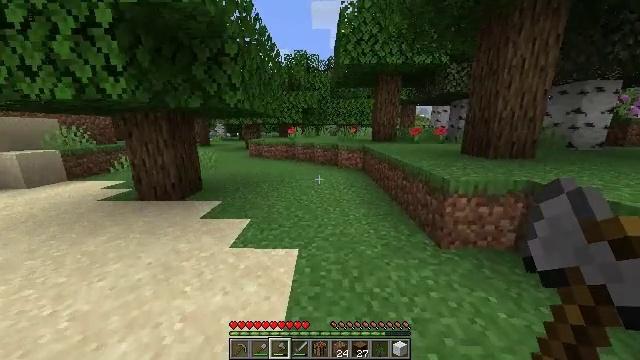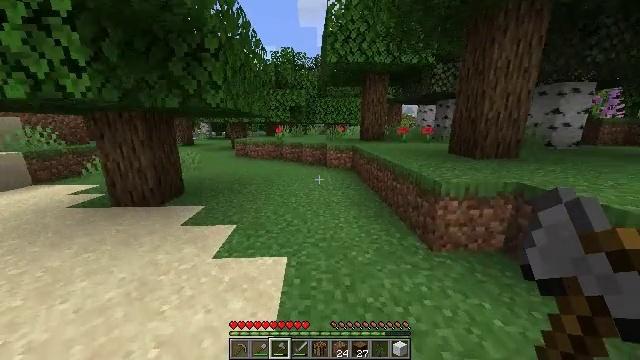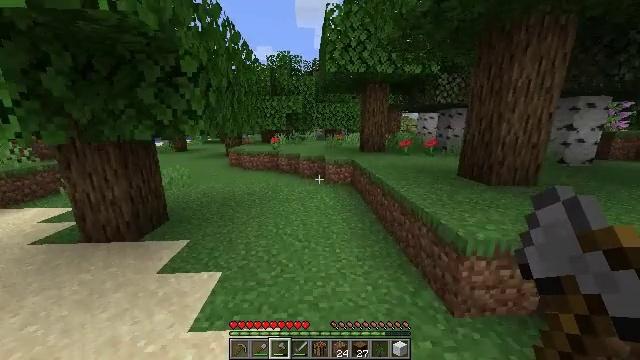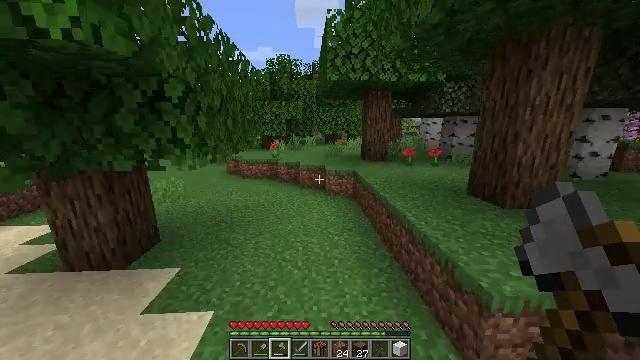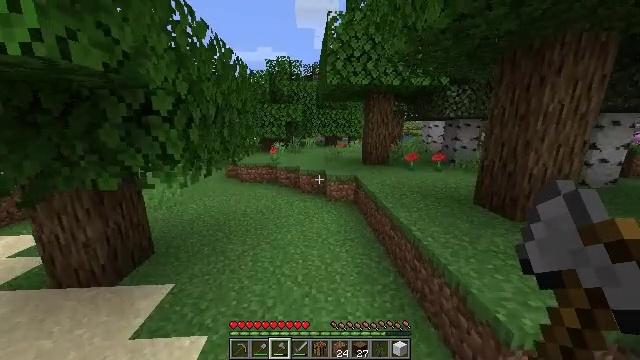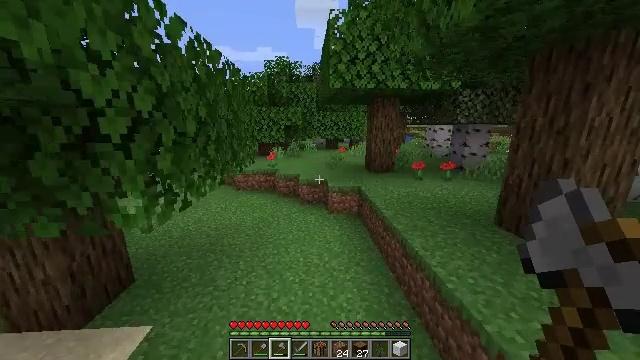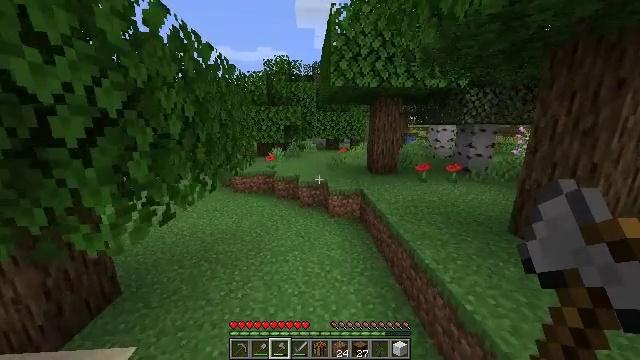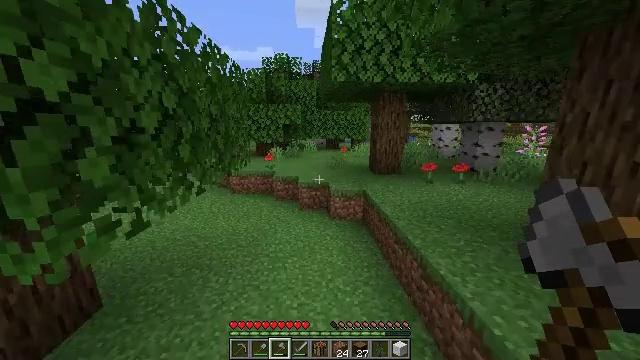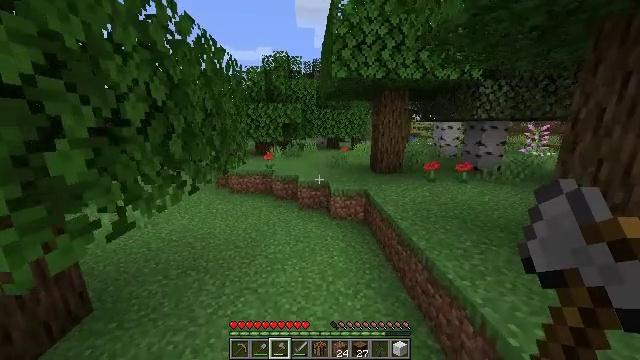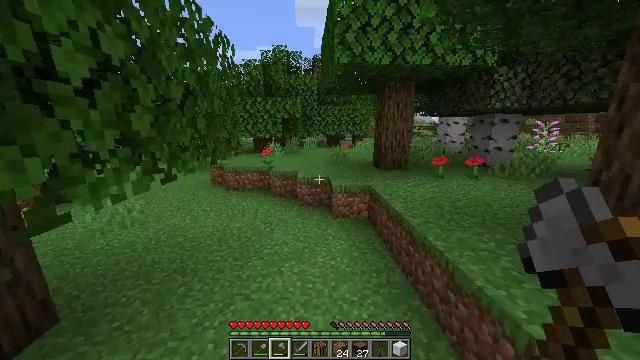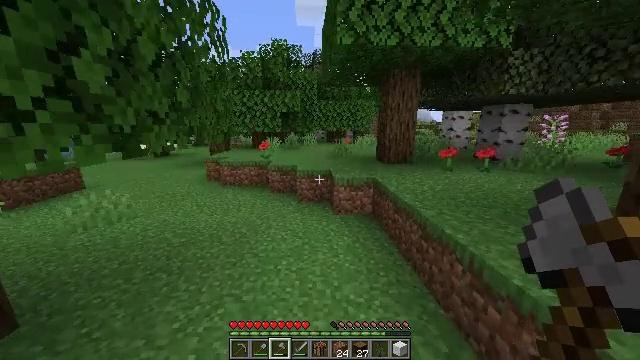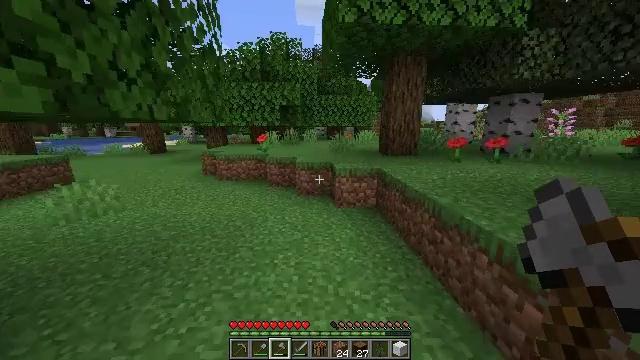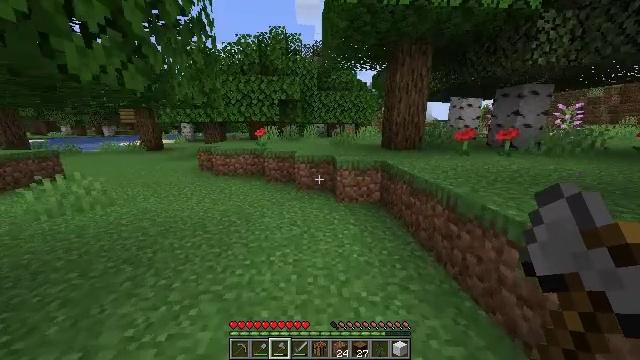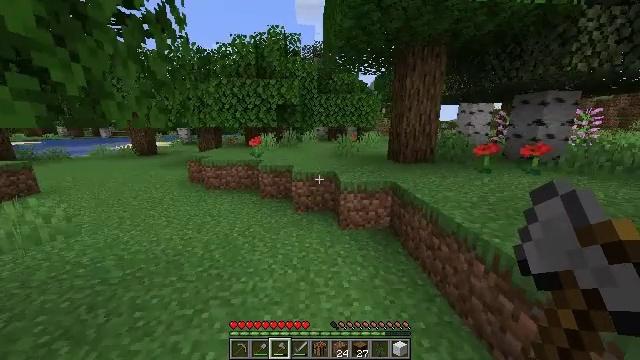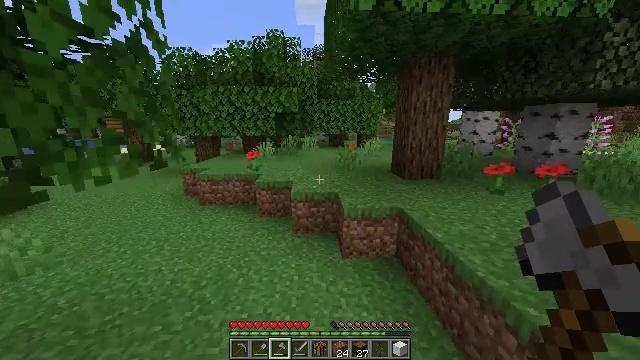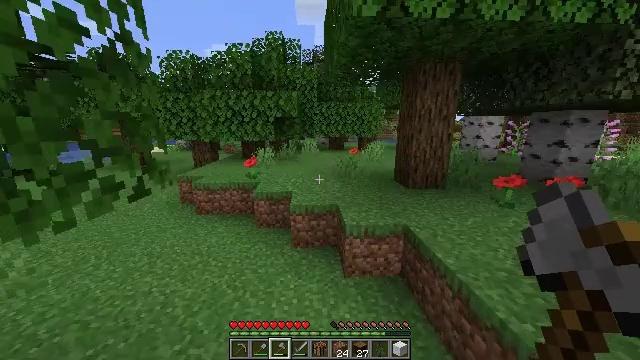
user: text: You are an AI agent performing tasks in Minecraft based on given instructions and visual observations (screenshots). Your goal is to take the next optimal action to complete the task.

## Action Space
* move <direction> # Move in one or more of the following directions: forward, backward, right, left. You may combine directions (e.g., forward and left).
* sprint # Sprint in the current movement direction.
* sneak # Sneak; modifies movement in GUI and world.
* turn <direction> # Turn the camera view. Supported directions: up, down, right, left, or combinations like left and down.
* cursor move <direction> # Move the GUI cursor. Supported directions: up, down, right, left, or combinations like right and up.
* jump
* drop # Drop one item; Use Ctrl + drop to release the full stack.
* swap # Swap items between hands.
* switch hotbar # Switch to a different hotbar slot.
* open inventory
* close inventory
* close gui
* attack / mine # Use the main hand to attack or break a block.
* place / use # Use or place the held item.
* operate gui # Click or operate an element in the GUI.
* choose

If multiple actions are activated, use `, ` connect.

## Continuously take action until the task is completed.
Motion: motion action
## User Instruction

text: Break the clay block to collect it.
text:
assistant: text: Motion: move forward, sprint, turn right, jump
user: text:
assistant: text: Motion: move forward, sprint, jump
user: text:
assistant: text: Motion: move forward, sprint, jump
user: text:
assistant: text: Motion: move forward, sprint, jump
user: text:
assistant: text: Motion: move forward, sprint, jump
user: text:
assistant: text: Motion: move forward, sprint, jump
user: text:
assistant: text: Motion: move forward, sprint, jump
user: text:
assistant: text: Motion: move forward, sprint, jump
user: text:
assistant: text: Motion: move forward, sprint, jump
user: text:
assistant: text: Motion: move forward, sprint, jump
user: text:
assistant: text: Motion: move forward, sprint, jump
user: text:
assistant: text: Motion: move forward, sprint, jump
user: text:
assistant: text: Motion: move forward, sprint, jump
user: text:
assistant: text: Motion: move forward, sprint, jump
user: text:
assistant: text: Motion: move forward, sprint
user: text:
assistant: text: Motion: move forward, sprint
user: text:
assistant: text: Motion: move forward, sprint
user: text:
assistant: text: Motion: move forward, sprint
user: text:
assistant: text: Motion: move forward, sprint
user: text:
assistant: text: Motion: move forward, sprint
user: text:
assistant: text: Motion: move forward, sprint
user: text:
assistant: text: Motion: move forward, sprint
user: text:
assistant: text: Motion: move forward, sprint
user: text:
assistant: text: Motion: move forward, sprint, turn right
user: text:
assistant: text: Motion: move forward, sprint, turn right, jump
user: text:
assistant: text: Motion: move forward, sprint, turn right, jump
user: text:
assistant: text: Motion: move forward, sprint, turn right, jump
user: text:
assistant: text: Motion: move forward, sprint, turn right, jump
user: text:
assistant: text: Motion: move forward, sprint, turn right, jump
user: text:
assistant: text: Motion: move forward, sprint, turn right, jump